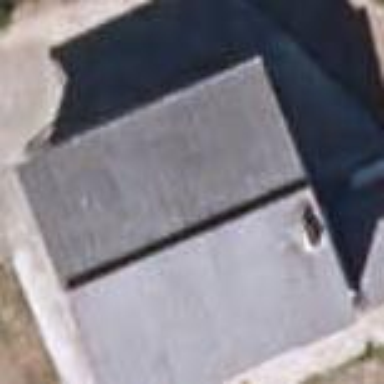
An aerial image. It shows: Simple and straightforward house.